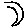
Label: moon